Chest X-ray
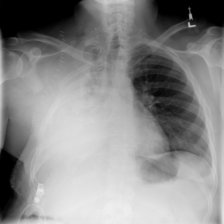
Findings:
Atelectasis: negative
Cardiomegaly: negative
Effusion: negative
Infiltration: negative
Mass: negative
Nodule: negative
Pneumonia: negative
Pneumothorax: negative
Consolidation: negative
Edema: negative
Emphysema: negative
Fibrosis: negative
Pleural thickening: negative
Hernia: negative